Question: I currently have a fairly long LINQ statement which pulls data from two tables: Employee, and Time. This IQueryable is displayed in a Telerik RadGrid via the Grids DataSource. My goal is to show the Employee's Hours for that Period and allow the User to upload the Approved Timesheet to the system.
'''
public static IQueryable GetUnimportedTimesheets()
{
DataContext tData = new DataContext();
var Times = tData.system_Times.Where(a => a.Status == 0)
.OrderBy(a => a.Period)
.ThenBy(a => a.system_Employee.LName)
.GroupBy(a => new { a.Period , a.EmployeeID } )
.Select(x => new
{
Times = x.FirstOrDefault(),
TotalReg = tData.system_Times
.Where(b => b.EmployeeID == x.Key.EmployeeID && b.PayCode == "211")
.Sum(b => b.Hours),
TotalOT = tData.system_Times
.Where(b => b.EmployeeID == x.Key.EmployeeID && b.PayCode == "212")
.Sum(b => b.Hours),
TotalTrav = tData.system_Times
.Where(b => b.EmployeeID == x.Key.EmployeeID && b.PayCode == "214")
.Sum(b => b.Hours),
TotalSub = tData.system_Times
.Where(b => b.EmployeeID == x.Key.EmployeeID && b.PayCode == "251")
.Sum(b => b.Hours),
FName = tData.system_Employees
.Where(b => b.EmployeeID == x.Key.EmployeeID)
.Select(c => c.FName).FirstOrDefault(),
LName = tData.system_Employees
.Where(b => b.EmployeeID == x.Key.EmployeeID)
.Select(c => c.LName).FirstOrDefault(),
Div = tData.system_Employees
.Where(b => b.EmployeeID == x.Key.EmployeeID)
.Select(c => c.Dept).FirstOrDefault(),
AccID = tData.Pmsystem_Employees
.Where(b => b.EmployeeID == x.Key.EmployeeID)
.Select(c => c.AccountingID).FirstOrDefault(),
Period = tData.system_Times
.Where(b => b.EmployeeID == x.Key.EmployeeID)
.Select(c => c.Period).FirstOrDefault(),
Status = tData.system_Times
.Where(b => b.EmployeeID == x.Key.EmployeeID)
.Select(c => c.Status).FirstOrDefault()
}
);
return Times;
}
'''
Although I've stated at the beginning of the statement to GroupBy both the EmployeeID and the Period, the output is still only grouping by the EmployeeID. The image below is the current output, which should be separated by Period and the EmployeeID, not just the EmployeeID.

What could be the problem with my statement, and how I can re-work it to GroupBy BOTH the Period, and EmployeeID?
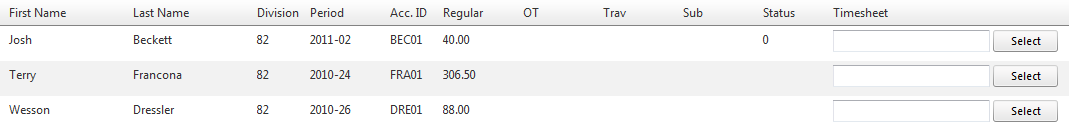
Answer: Your query looks unnecessarily long and complicated. The short answer to your problem is that you don't really do anything with the grouping you have made. There is plenty of room for improvement but it's not clear what your schema is, what data you want and how you want the data. I believe something like this is what you are looking for:
'''
var query = from time in tData.system_Times
orderby time.Period, time.system_Employee.LName
group time by new { time.Period, time.EmployeeID } into employeeTimes
join employee in tData.system_Employees
on employeeTimes.Key.EmployeeID equals employee.EmployeeID
select new
{
Times = employeeTimes,
TotalReg = employeeTimes.Where(time => time.PayCode == "211")
.Sum(time => time.Hours),
TotalOT = employeeTimes.Where(time => time.PayCode == "212")
.Sum(time => time.Hours),
TotalTrav = employeeTimes.Where(time => time.PayCode == "214")
.Sum(time => time.Hours),
TotalSub = employeeTimes.Where(time => time.PayCode == "251")
.Sum(time => time.Hours),
FName = employee.FName,
LName = employee.LName,
Div = employee.Dept,
AccID = employee.AccountingID,
Period = employeeTimes.Key.Period,
Status = employeeTimes.First().Status,
};
'''